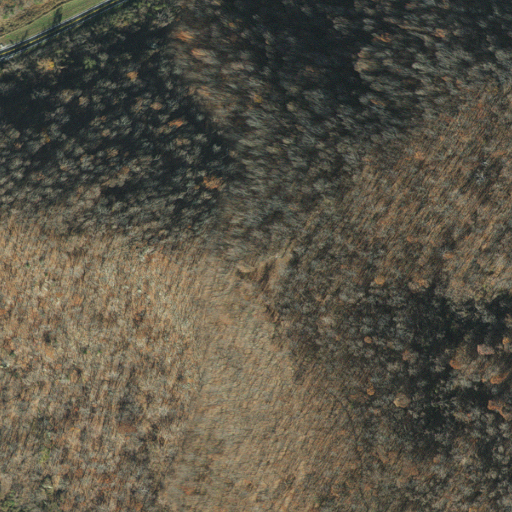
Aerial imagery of mountain in Arkansas named Round Mountain containing deciduous forest, low intensity development, and open development